Question: What is the pin code shown?
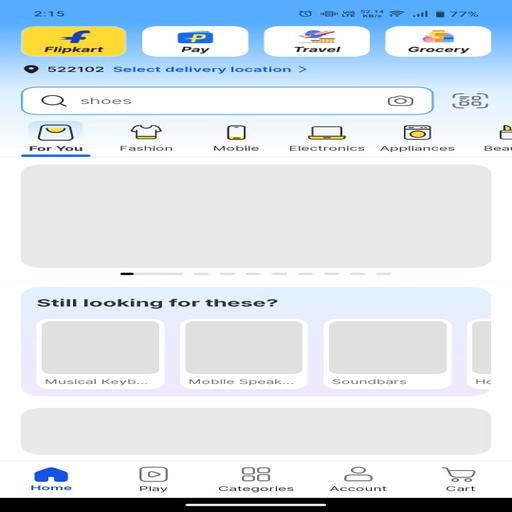
Answer: 522102